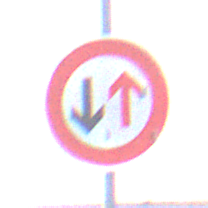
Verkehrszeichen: VorrangDesGegenverkehrs
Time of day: SunriseSunset
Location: Outdoor (Nature)
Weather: Overcast
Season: NotSpecified
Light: Natural